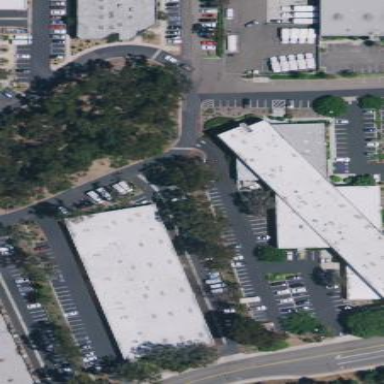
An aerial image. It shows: Industrial building.